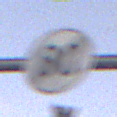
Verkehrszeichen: EndeGeschwindigkeit80
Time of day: SunriseSunset
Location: Outdoor (Suburban)
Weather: PartlyCloudy
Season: NotSpecified
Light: Natural